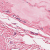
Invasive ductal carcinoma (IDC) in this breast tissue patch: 0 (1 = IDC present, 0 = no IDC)